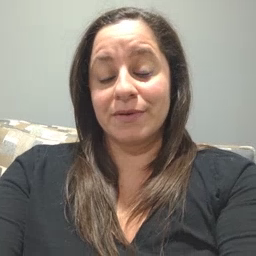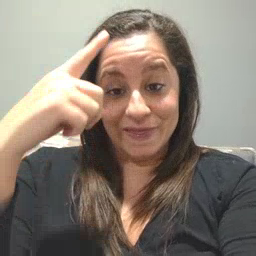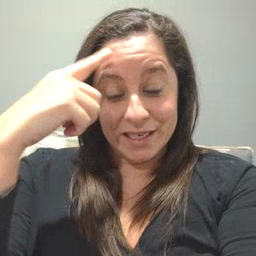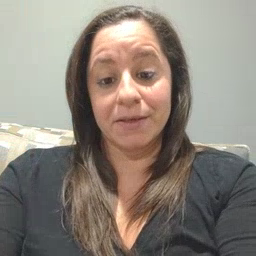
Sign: think